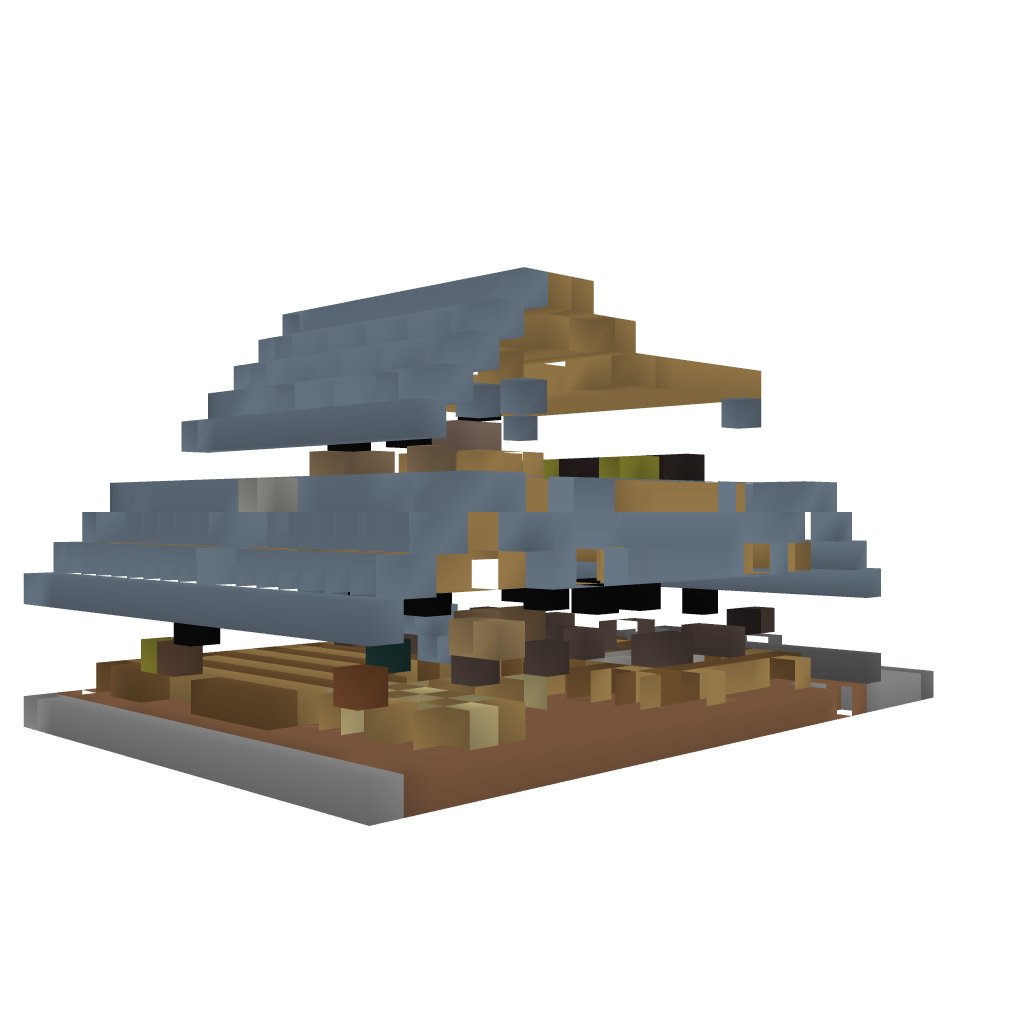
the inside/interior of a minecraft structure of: Guadalia's House